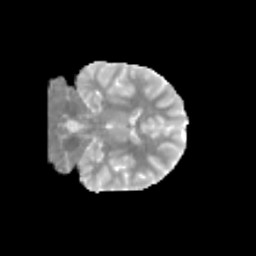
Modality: MD
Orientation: coronal
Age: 11
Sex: male
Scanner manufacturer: siemens
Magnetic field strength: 3 T
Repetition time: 3.8 s
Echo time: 0.07 s